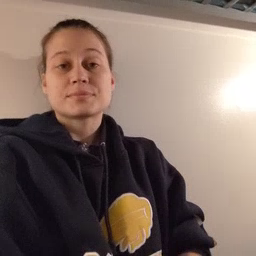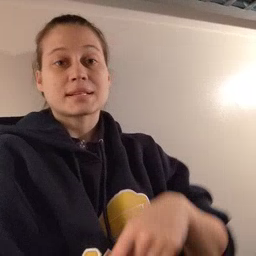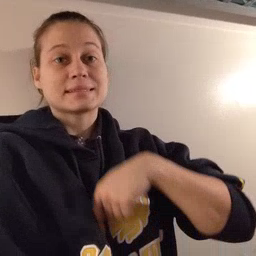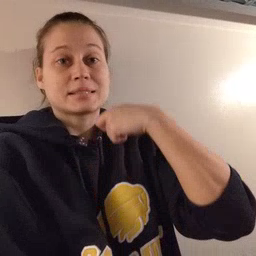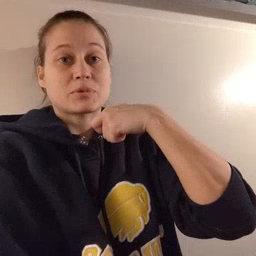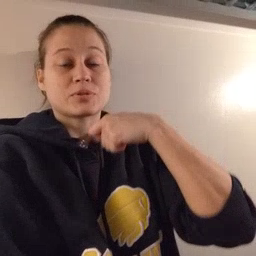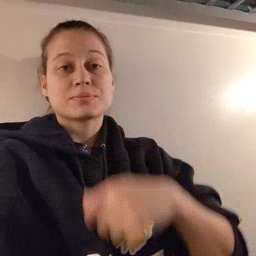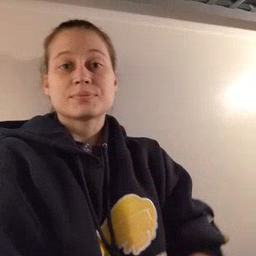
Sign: zipper